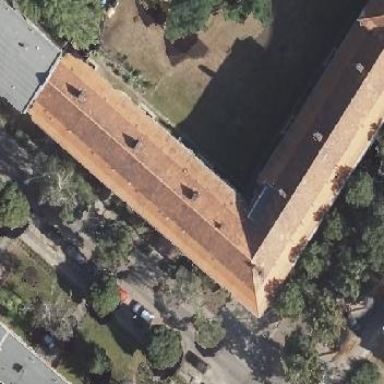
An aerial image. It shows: Gabled roof on building that houses apartments.